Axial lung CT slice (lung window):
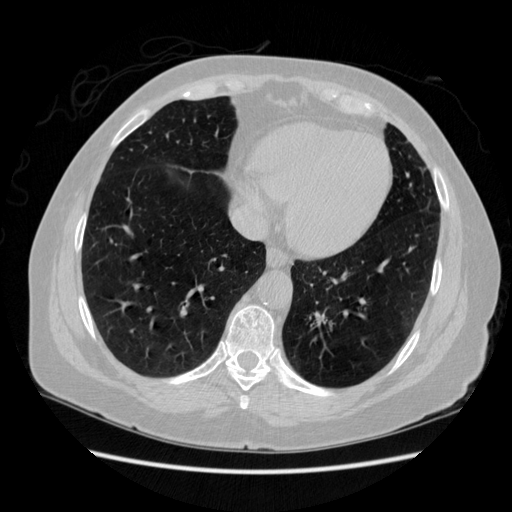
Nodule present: no